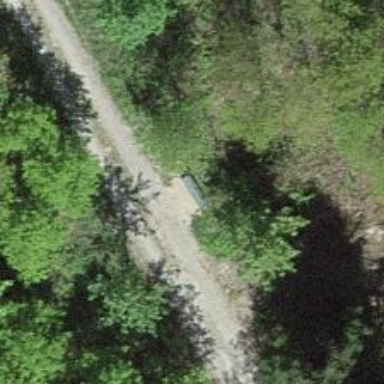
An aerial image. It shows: Bench for seating.